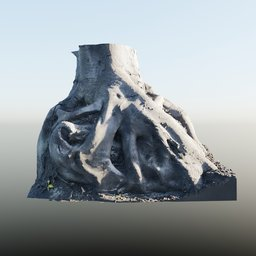
Label: nature